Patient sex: M
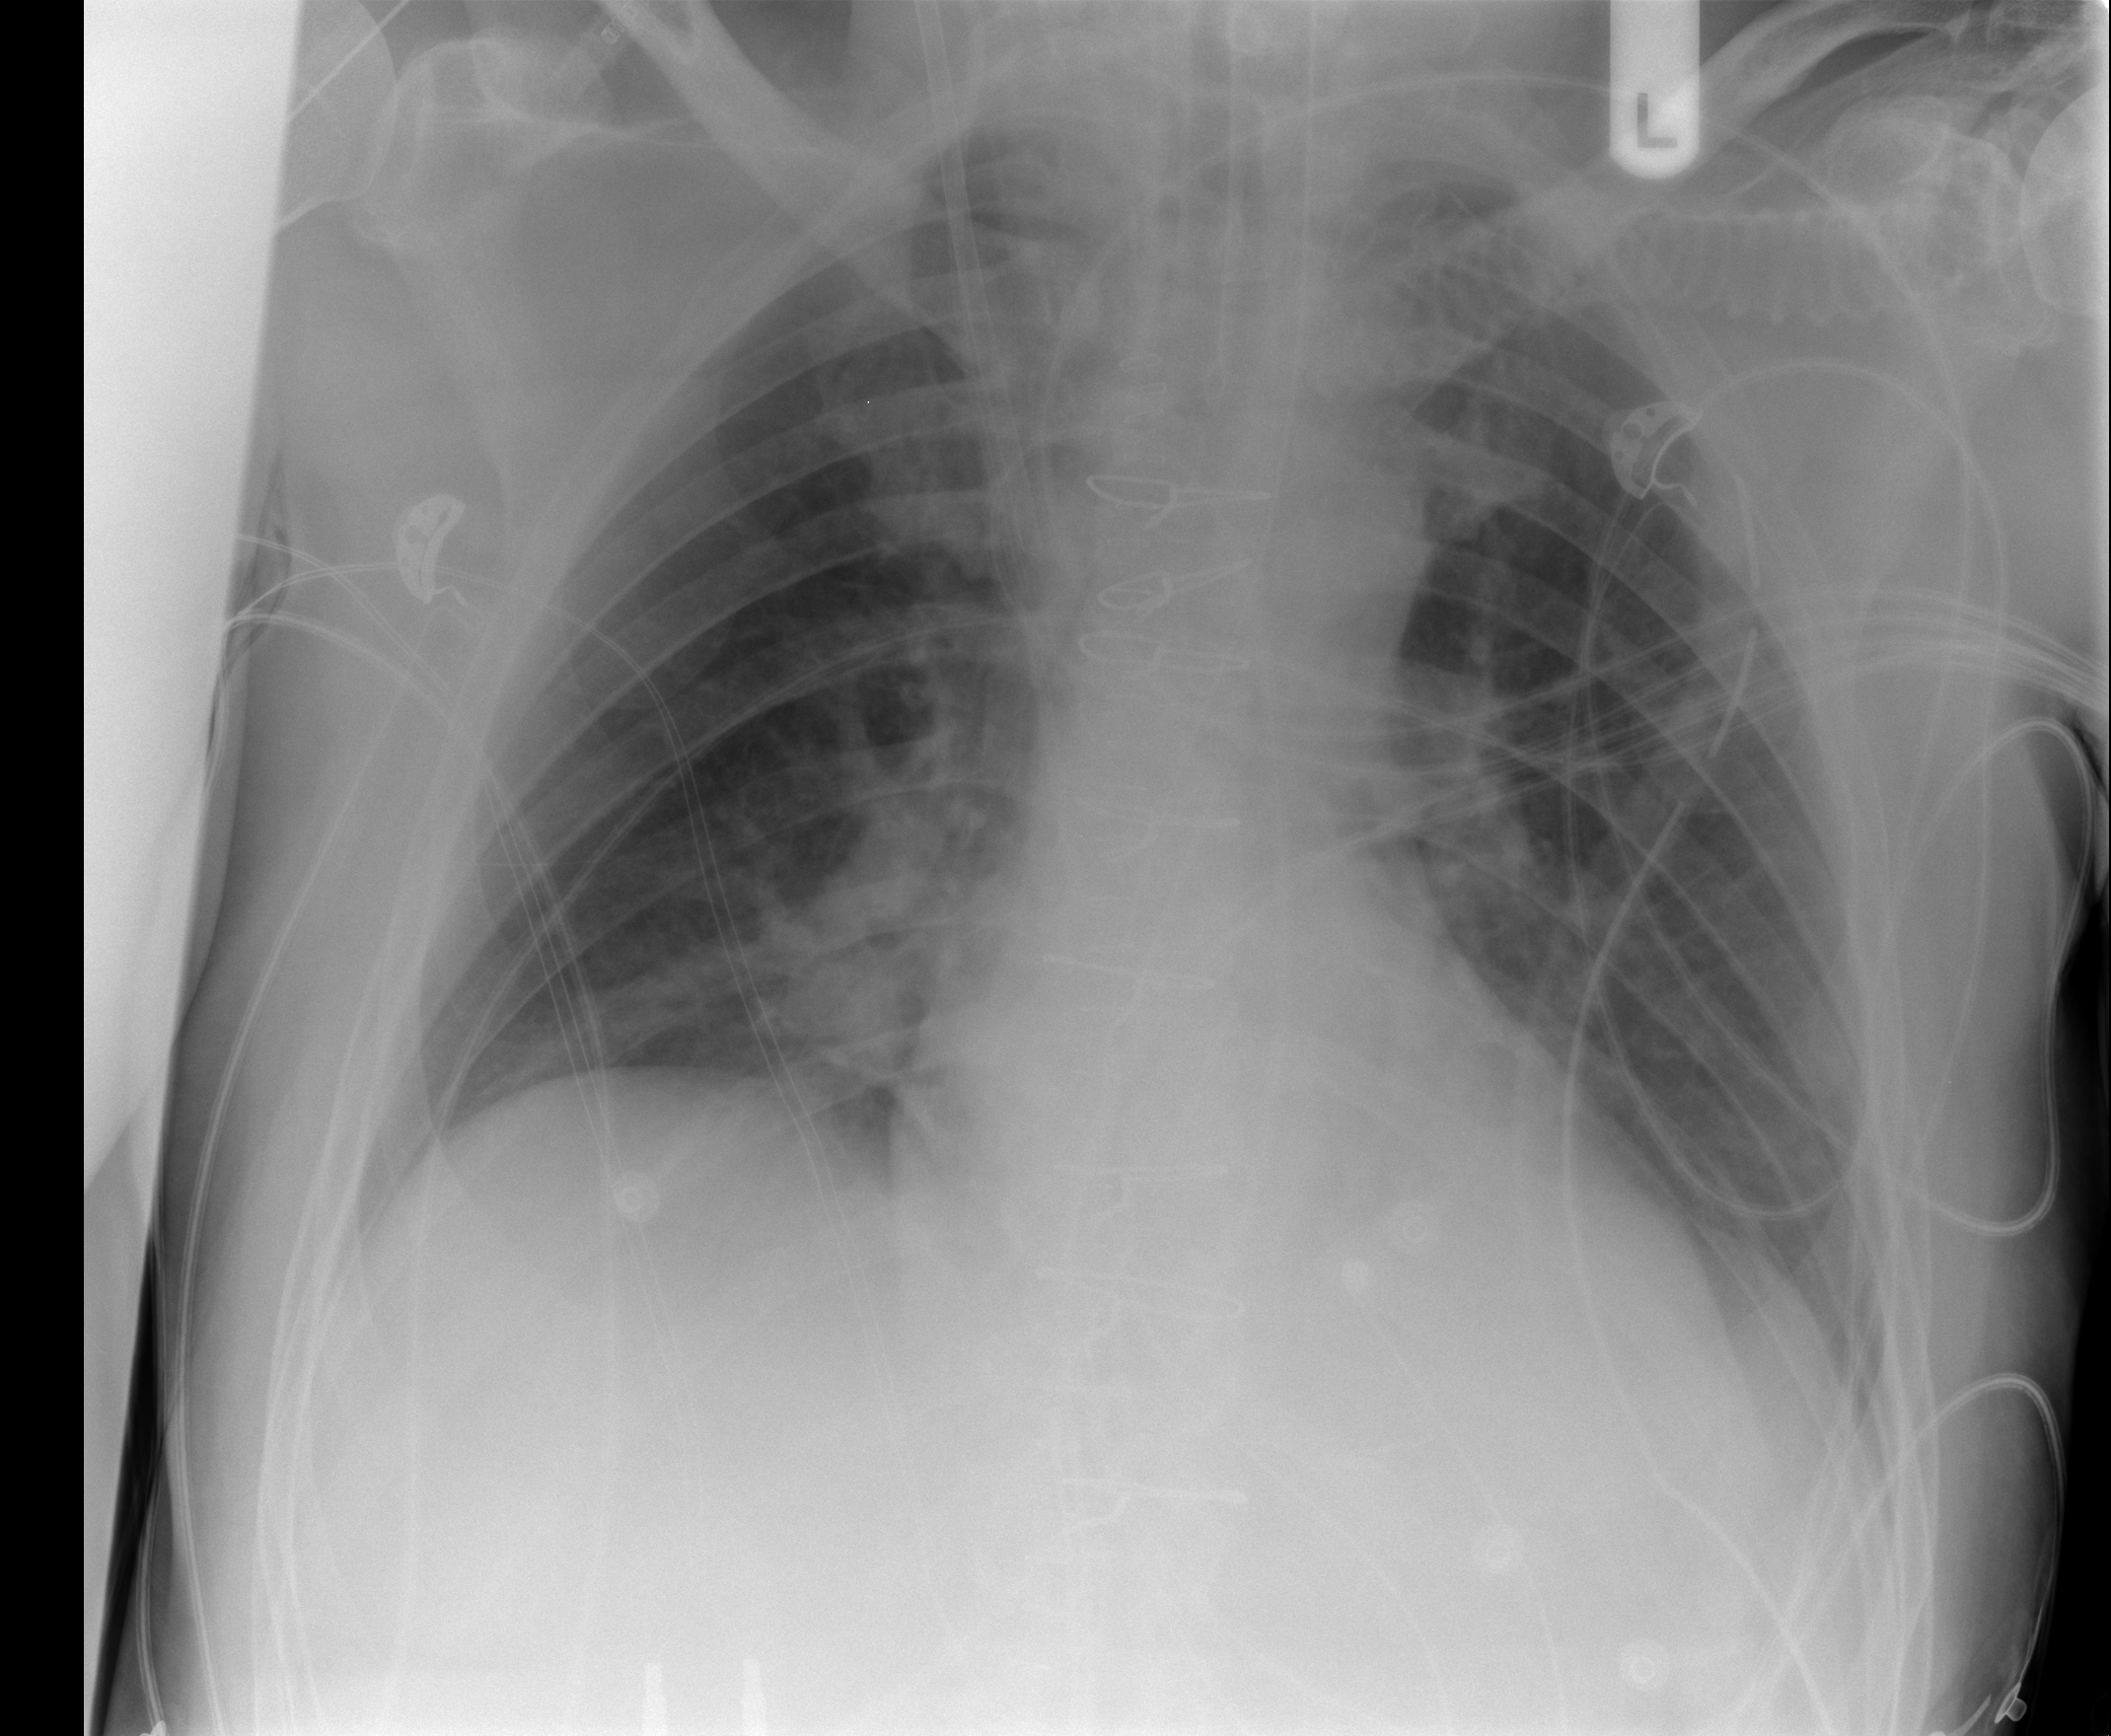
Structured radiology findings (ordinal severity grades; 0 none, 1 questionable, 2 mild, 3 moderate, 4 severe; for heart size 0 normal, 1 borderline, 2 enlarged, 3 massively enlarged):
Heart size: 0
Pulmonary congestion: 2
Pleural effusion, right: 2
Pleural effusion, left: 2
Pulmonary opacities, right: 0
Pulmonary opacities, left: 0
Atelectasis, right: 2
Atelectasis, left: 0